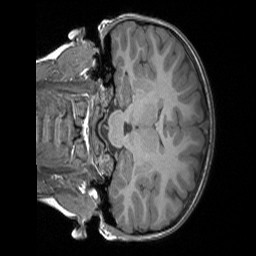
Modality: T1w
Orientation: coronal
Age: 7
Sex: female
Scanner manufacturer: siemens
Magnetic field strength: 3 T
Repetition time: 1.65 s
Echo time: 0.00203 s